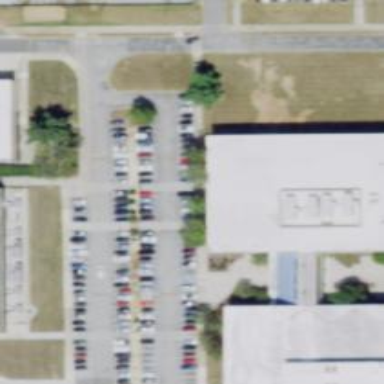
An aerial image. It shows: Parking space is available.